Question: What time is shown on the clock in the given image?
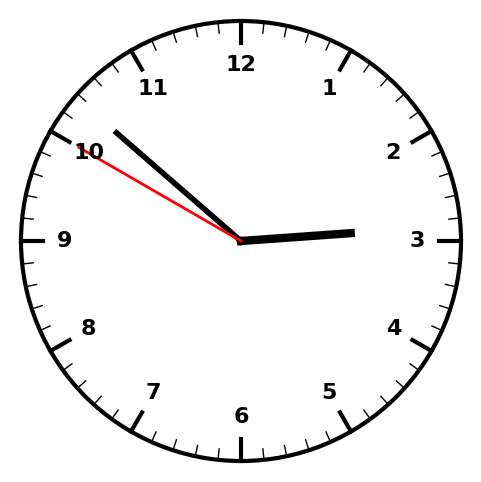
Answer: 02:51:50